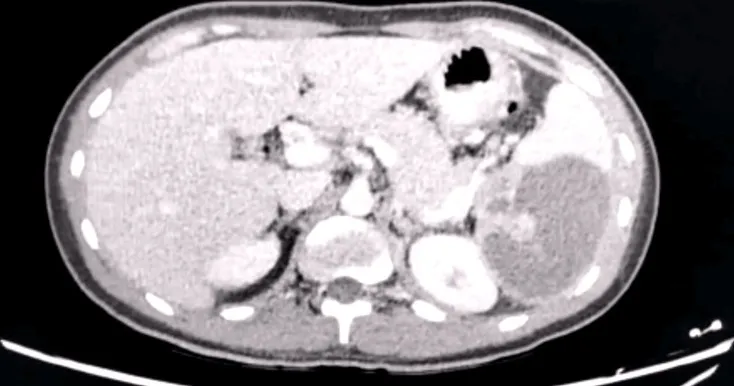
Axial view of the computed tomography (CT) abdomen showing a uniloculated hypodense lesion at the lower to mid-pole of the spleen measuring 10 x 12 cm.
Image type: radiology (ct)